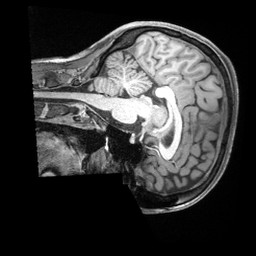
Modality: T1w
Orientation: sagittal
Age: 31
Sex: female
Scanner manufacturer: siemens
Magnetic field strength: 3 T
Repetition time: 2.4 s
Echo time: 0.00226 s